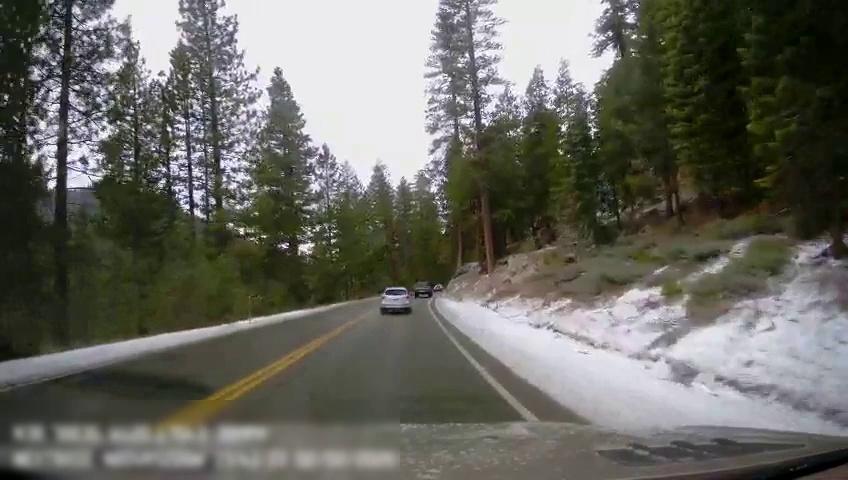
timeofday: Day
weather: Cloudy
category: Drivable Space
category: Vehicles | Truck
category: Vehicles | Car
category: Lanes | Current Lane
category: Lanes | Current Lane
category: Lanes | Opposite Lane
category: Lanes | Opposite Lane